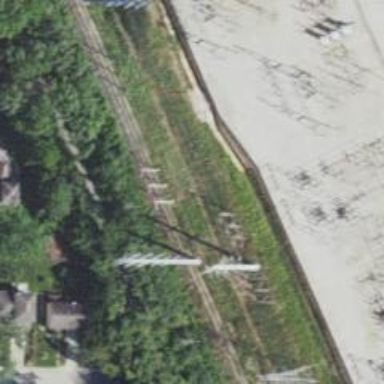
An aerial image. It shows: Abandoned railway.